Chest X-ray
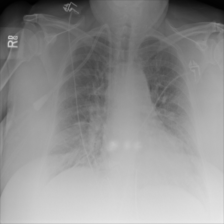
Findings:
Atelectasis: negative
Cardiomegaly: negative
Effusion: negative
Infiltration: negative
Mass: negative
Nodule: negative
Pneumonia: negative
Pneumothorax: negative
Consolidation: negative
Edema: negative
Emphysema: negative
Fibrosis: negative
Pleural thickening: negative
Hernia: negative